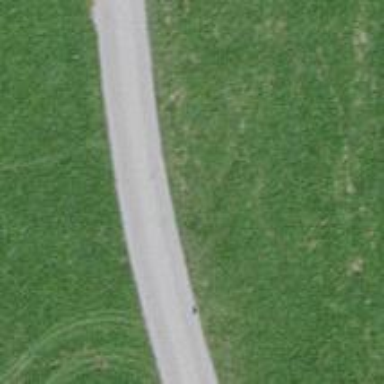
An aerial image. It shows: Gravel track with grade2 tracktype.